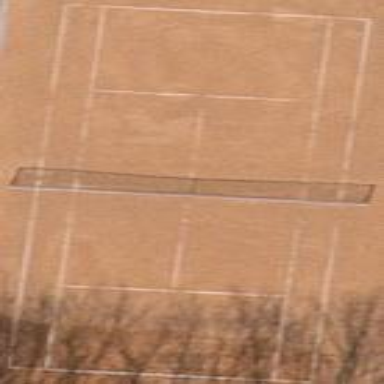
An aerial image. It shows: Tennis court on pitch.